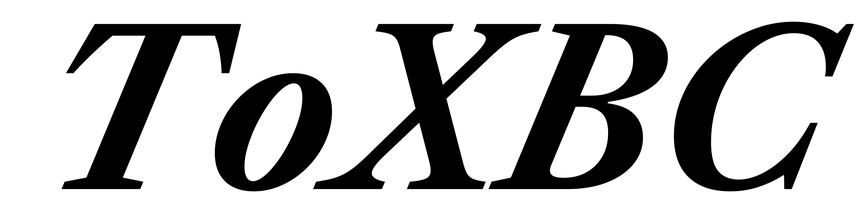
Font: LibreCaslonText-Italic_Bold_Italic